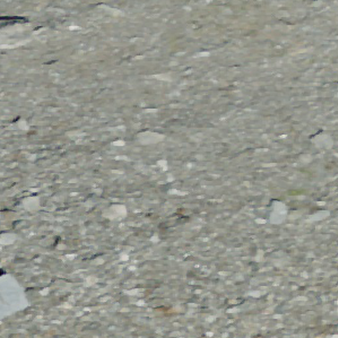
Label: other